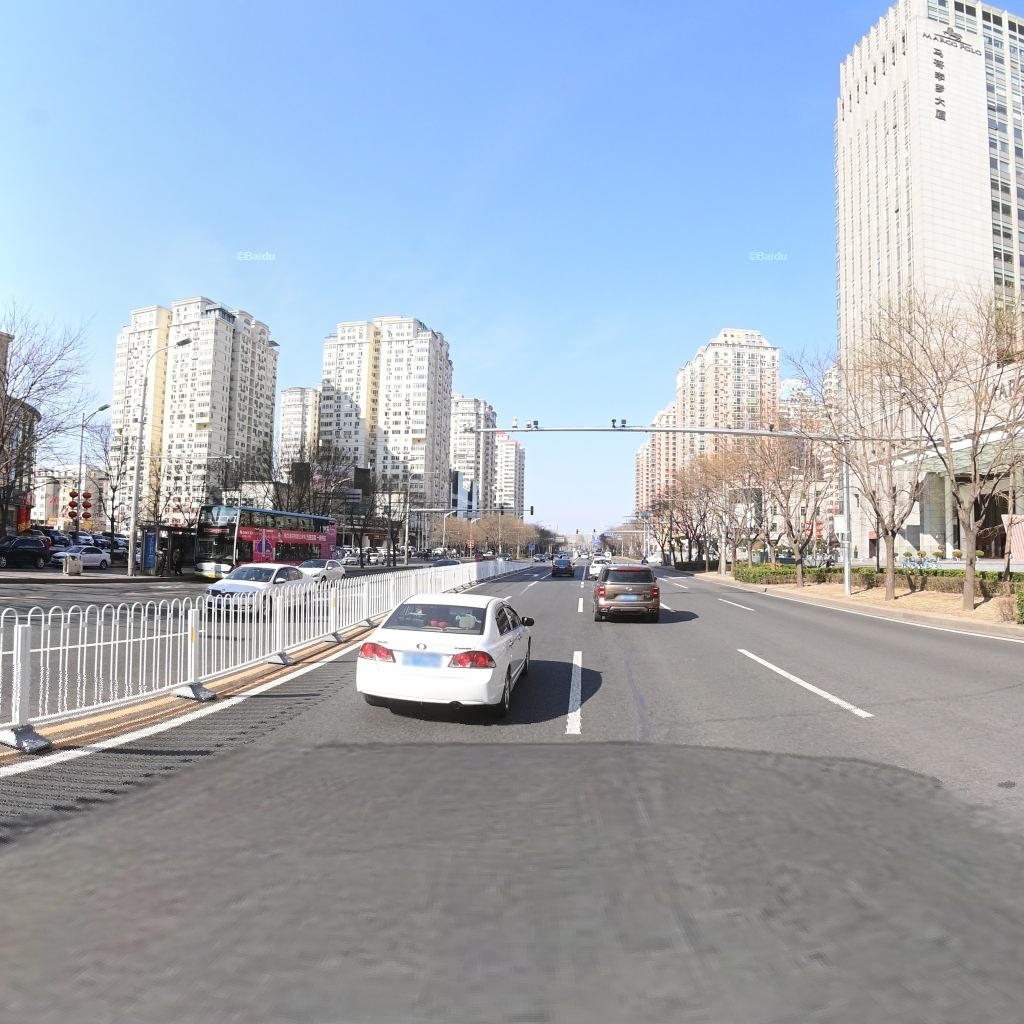
Region: Chaoyang
Road damage annotations: transverse patch, longitudinal patch